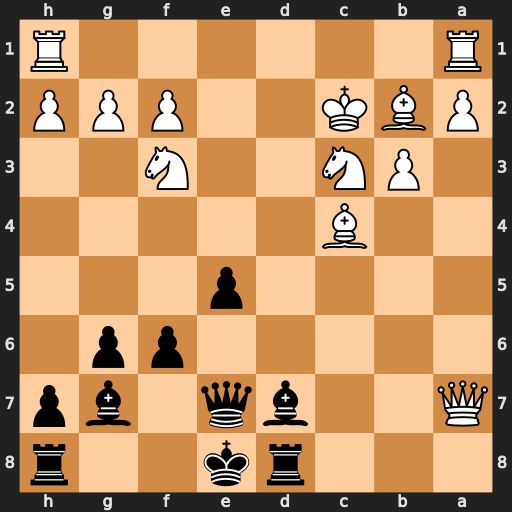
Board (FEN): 3rk2r/Q2bq1bp/5pp1/4p3/2B5/1PN2N2/PBK2PPP/R6R
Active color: b
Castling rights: k
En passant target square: -
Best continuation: Bf5+ Kc1 Qxa7